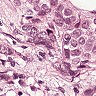
Metastatic tissue present: yes